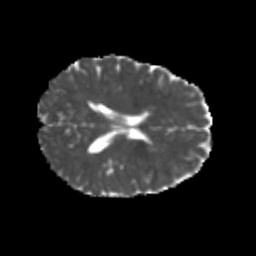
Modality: MD
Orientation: axial
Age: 25
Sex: female
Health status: healthy
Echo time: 0.074 s